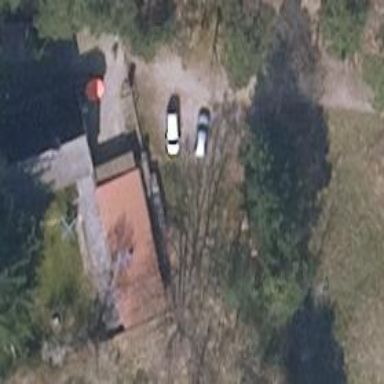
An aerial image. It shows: Simple and straightforward house.